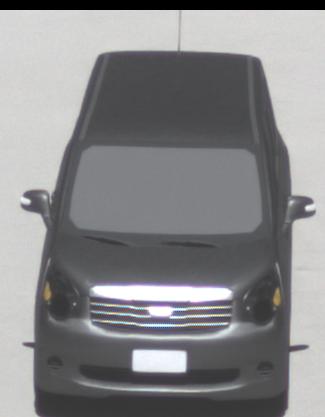
Make: Toyota
Model: Noah
Detailed model: Voxy R70G
Model produced from: 2007
Model produced until: 2013
Doors: 5
Color: gray
Road condition: dry road
Daytime: midday
Contrast: medium contrast